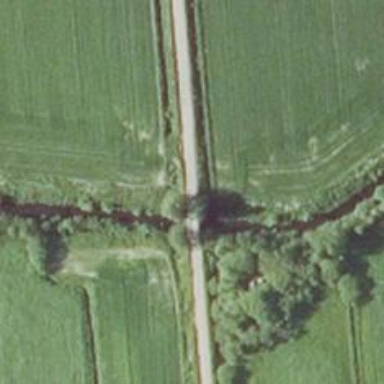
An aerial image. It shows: Unclassified road on bridge.